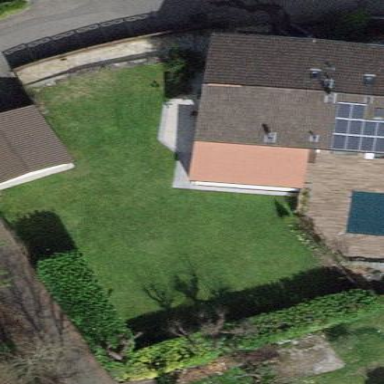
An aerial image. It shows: Garden enclosed by fence.